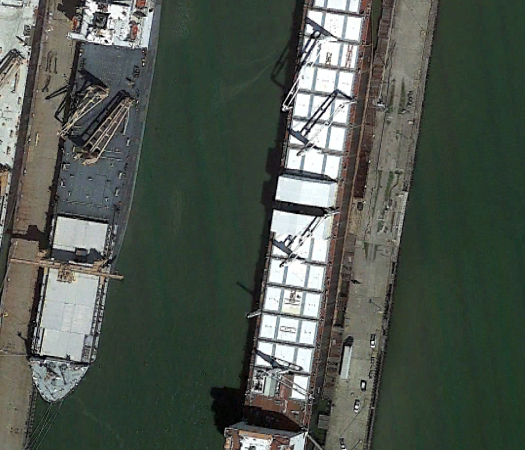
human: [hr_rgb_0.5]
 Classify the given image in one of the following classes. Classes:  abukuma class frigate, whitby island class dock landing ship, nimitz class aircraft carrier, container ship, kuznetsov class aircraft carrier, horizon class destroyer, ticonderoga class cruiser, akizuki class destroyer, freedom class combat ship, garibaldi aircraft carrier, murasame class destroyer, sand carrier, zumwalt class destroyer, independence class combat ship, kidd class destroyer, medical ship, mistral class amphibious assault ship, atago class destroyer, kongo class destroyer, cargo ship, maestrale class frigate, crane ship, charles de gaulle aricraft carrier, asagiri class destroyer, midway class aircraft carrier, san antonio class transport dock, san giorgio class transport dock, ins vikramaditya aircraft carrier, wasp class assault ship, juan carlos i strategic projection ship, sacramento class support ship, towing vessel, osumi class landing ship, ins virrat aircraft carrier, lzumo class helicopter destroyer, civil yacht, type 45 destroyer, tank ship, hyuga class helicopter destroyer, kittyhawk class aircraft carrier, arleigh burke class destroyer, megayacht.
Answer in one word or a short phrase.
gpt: Cargo ship